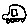
Label: car